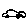
Label: car